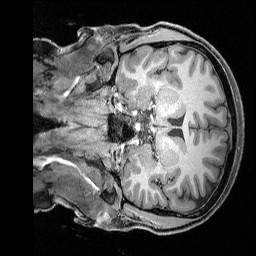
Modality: T1w
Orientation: coronal
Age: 27
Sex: female
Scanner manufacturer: siemens
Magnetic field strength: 3 T
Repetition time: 2.3 s
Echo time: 0.00324 s